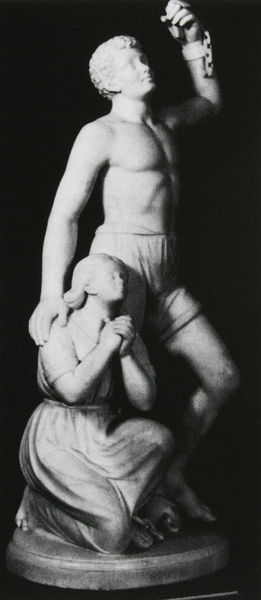
Titel: Forever Free
Künstler: Edmonia Lewis
Standort: Washington, D.C.
Institution: James A. Porter Gallery of Afro-American Art (Howard University)
Schlagwörter: dunkel, hand, himmel, kopf, mann, nackt, schatten, weiß, menschen, mädchen, brust, frau, geste, grau, haar, hell, kleid, licht, marmor, schwarz, blick, gürtel, rock, alt, blond, hose, arm, arme, falten, mensch, sockel, stein, hände, figur, gewand, haare, pose, paar, locken, schulter, rund, krug, skulptur, statue, beine, dutt, füße, hocke, kette, erhaben, zopf, muskeln, sport, halbnackt, kontrapost, plastik, podest, steinmetz, junge, knie, oberkörper, freude, geschwister, foto, fotografie, knabe, ideal, knien, gestik, hausfrau, beten, gebet, schwester, kunst, sieg, photo, armband, jüngling, statuen, sklave, unterhose, antik, muskel, griechisch, flehen, knieend, kniend, andacht, erhoben, griechenland, hochzeit, anbeten, hoffnung, kitsch, anbetung, gemeinsam, bitte, fotographie, herkules, fackel, heroisch, bewunderung, bitten, beschützen, bruder, alabaster, mamor, fessel, grüßen, steinmetzarbeit, rundplastik, hockend, skultur, hämde, wunder, durchlöcherung, gnade, doof, kurzärmlig, nazikunst, angekettet, beschützer, doppelbild, kurzarm, werkstück, begrüßen, freuen, samson, danken, hoffen, blick nach oben, behauen, bilshauerei, sluptur, sportlich, handfessel, 1930